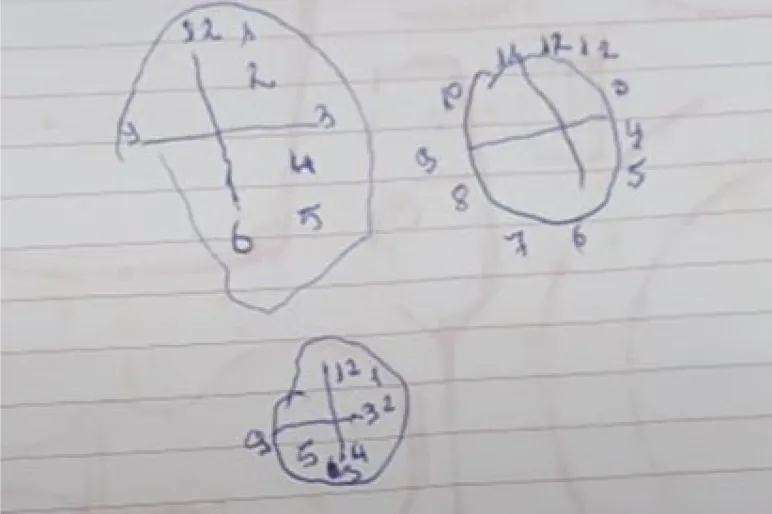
Clock Drawing Test in case 2, revealing serious difficulties in the spatial distribution of numbers and poor planning to perform the task.
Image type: radiology (x_ray)